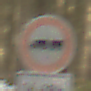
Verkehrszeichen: VerbotLastkraftwagenMitAnhaenger
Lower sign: ZeitangabenOhneBeschraenkungAufWochentage1
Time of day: MorningAfternoon
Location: Outdoor (Nature)
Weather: Overcast
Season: Winter
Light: Natural